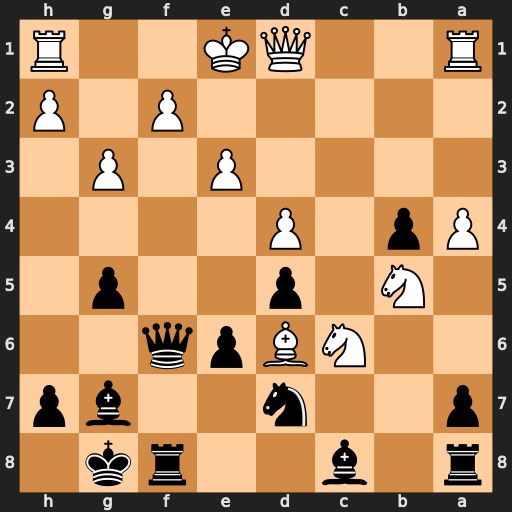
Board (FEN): r1b2rk1/p2n2bp/2NBpq2/1N1p2p1/Pp1P4/4P1P1/5P1P/R2QK2R
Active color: b
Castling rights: KQ
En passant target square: -
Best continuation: Qxf2#